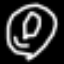
Label: donut